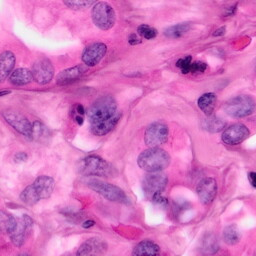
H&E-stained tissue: Pancreatic